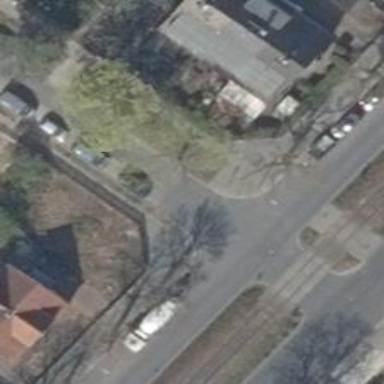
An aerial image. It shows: Road with "give way" sign.